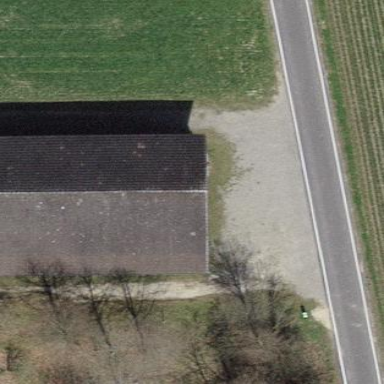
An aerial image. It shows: Shed building.